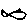
Label: fish